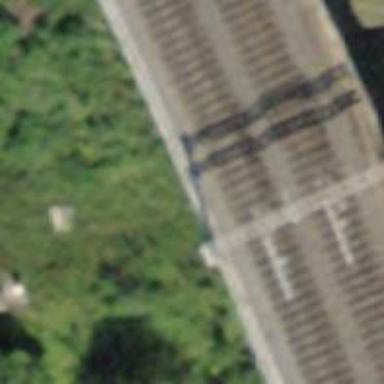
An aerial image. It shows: Single-track railway bridge with electrified contact line.